Question: I'm trying to use Rails 3 + Angular.js, but when I try to send a post request with angular.js to Rails, the controller lost the current_session.
This is the workflow through my application.
This is my app.js
'''
//= require angular
//= require angular-animate
//= require angular-resource
//= require angular-route
//= require angular-touch
//= require_tree ./angular/models
//= require_tree ./angular/controllers
//= require_tree ./angular/directives
//= require underscore-min
//= require angular-google-maps.min
app = angular.module('squapeApp', ['ngAnimate' , 'ngRoute', 'ngResource','PublicationService','PersonService','appCtrl', 'google-maps', 'ngTouch']);
app.config(['$routeProvider','$locationProvider',
function($routeProvider,$locationProvider){
$routeProvider.
when('/publicaciones',{
templateUrl: '../assets/index.html',
controller: 'PublicationCtrl'
}).
when('/informacion/perfil',{
templateUrl: '../assets/crear_perfil.html',
controller: 'ProfileCtrl'
}).
otherwise({
redirectTo: '/publicaciones'
});
$locationProvider.html5Mode(true);
}]);
'''
And this is my angular view for this step:
'''
<form name="profileForm" ng-submit="profileForm.$valid && submitForm()" novalidate>
<input class="text input" type="text" placeholder="Nelson Patricio" id="nombre" ng-model="person.name" required/>
<input type="submit" name="" value="Guardar" ng-disabled="profileForm.$invalid">
</form>
'''
This is my appCtrl.js (this file content my ProfileCtrl )
'''
var app = angular.module("appCtrl", []);
app.controller('ProfileCtrl', ['Person','$scope','$http', function(Person, $scope, $http){
$scope.angularClass = "e-profile";
$scope.person = new Person();
$scope.persona = Person.query();
$scope.submitForm = function(){
if ($scope.profileForm.$valid) {
console.log("waiting for save");
$scope.person.$save();
console.log("save it");
}
};
}]);
'''
'''
var person = angular.module('PersonService', []);
person.factory('Person', ['$resource', function($resource){
var Person = $resource(
'http://squape.dev/perfil/:id.json',
{id: '@id'}, {
update: {
method: 'PUT'
},
query:{
isArray: false
}
});
return Person;
}]);
'''
'''
class ProfileController < ApplicationController
respond_to :json
def index
@person = current_user.person
respond_with @person
end
def create
@person = current_user.build_person(params[:person])
if @person.save
respond_with @person, location: root_path
end
end
def update
redirect_to root_path
end
def informacion
@user = current_user
@user.build_person if @user.person.nil?
end
end
'''
When I send the angularjs FORM (angularjs send a POST request so the create method is called in the rails controller) my curren_session is nil, but if a I call the angular query method (angularjs send a GET request so the index method is called in the rails controller) the current_user is a good object.
I really appreciate your advice.
regards,
**UPDATE *********
The problem is solved, the current_user is nil because I'm not sending X-CSRF-Token, for solved this in my app.js add this.
> $httpProvider.defaults.headers.common['X-CSRF-Token'] =
$('meta[name=csrf-token]').attr('content');
'''
app = angular.module('squapeApp', ['ngAnimate' , 'ngRoute', 'ngResource','PublicationService','PersonService','appCtrl', 'google-maps', 'ngTouch']);
app.config(['$routeProvider','$locationProvider', '$httpProvider',
function($routeProvider,$locationProvider, $httpProvider){
$httpProvider.defaults.headers.common['X-CSRF-Token'] = $('meta[name=csrf-token]').attr('content');
$routeProvider.
when('/publicaciones',{
templateUrl: '../assets/index.html',
controller: 'PublicationCtrl'
}).
when('/informacion/perfil',{
templateUrl: '../assets/crear_perfil.html',
controller: 'ProfileCtrl'
}).
otherwise({
redirectTo: '/publicaciones'
});
$locationProvider.html5Mode(true);
}]);
'''
but now the controller create a void object. For any reason isn't receiving the name and the last_name

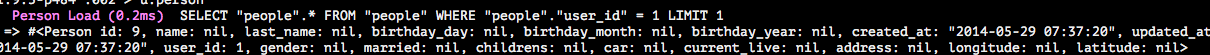
Answer: Yes, CSRF token is missing and cause this problem. I recommend to use <URL> gem to do it for you.